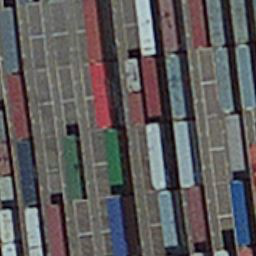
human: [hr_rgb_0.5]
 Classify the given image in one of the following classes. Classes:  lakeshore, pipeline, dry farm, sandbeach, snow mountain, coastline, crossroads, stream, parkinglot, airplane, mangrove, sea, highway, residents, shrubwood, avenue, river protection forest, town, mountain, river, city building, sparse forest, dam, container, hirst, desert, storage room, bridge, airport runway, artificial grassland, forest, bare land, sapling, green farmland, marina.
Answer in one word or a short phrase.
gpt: container